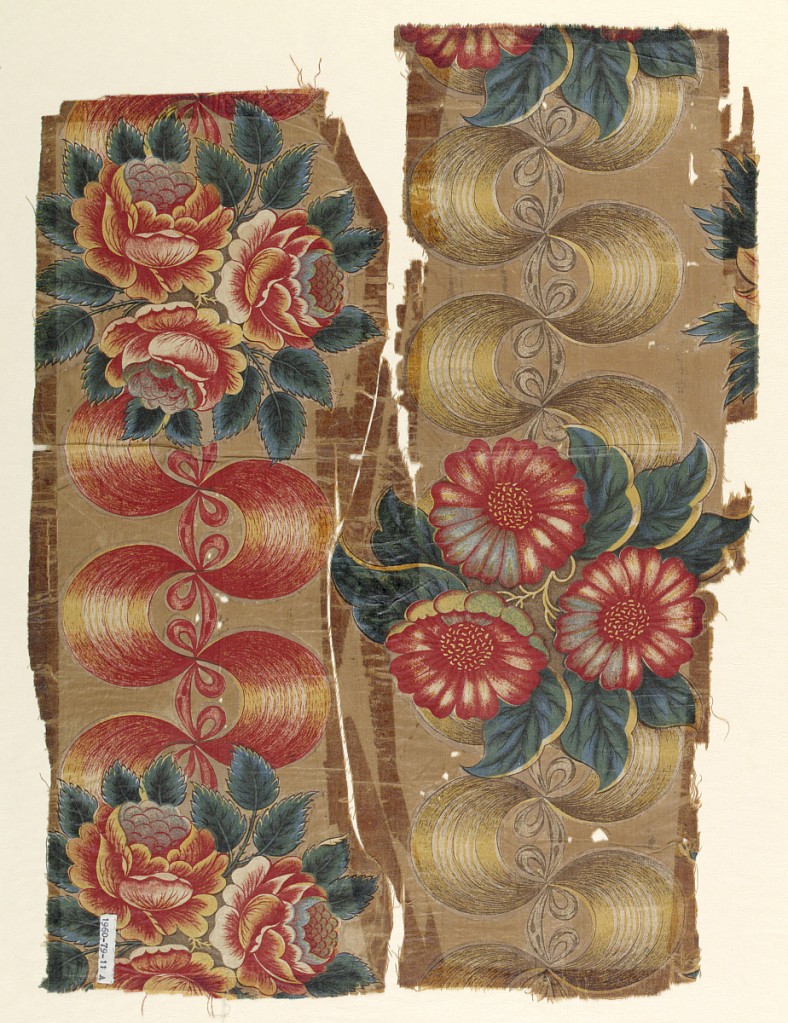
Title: Textile
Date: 1800–1850
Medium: cotton Technique: printed
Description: Lightweight glazed chintz with a tan ground printed in a pattern of natural size flower clusters in shades of red with green leaves. Clusters are in an alternate or staggered position joined by perpendicular, stiff, heavily curved ribbons with shaded effect probably by roller. Ribbons alternate in yellow or red.